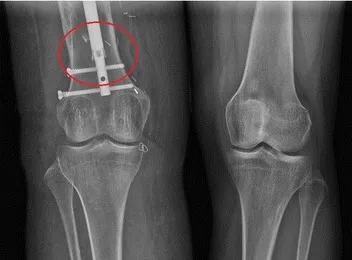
Enhanced view of distal nail, with a red circle demonstrating flaring of the nail flange that was not present in previous films.
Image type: radiology (x_ray)